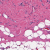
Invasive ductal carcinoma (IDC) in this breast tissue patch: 0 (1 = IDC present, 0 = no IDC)